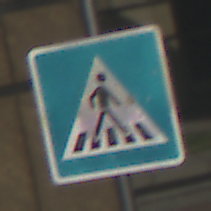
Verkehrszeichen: FussgaengerueberwegLinks
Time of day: MorningAfternoon
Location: Outdoor (Urban)
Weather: PartlyCloudy
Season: NotSpecified
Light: Natural